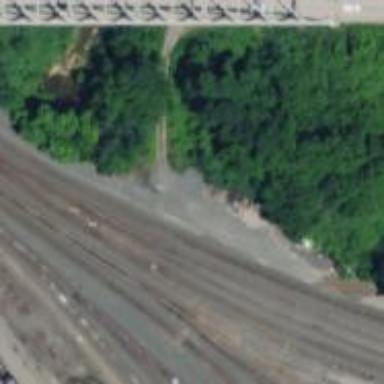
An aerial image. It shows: Railway yard.